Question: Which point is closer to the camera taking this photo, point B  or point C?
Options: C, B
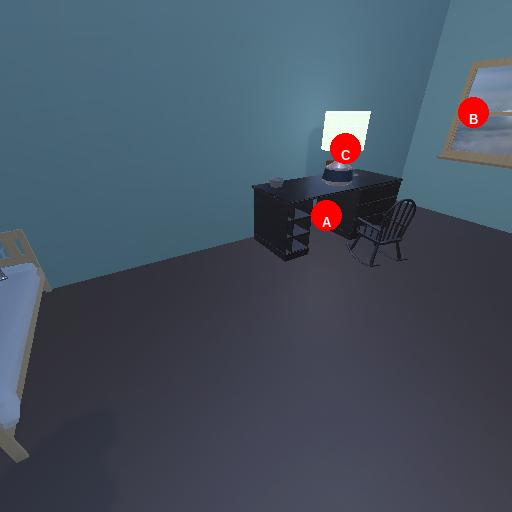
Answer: C